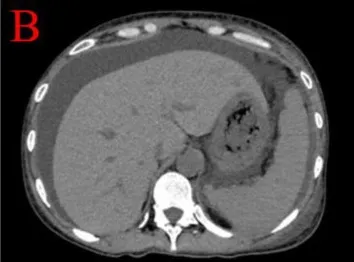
Abdominal CT scans revealed extensive ascites without portal hypertension and any space-occupying lesions (B).
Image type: radiology (ct)